Current action and preconditions to check: trajectory_clear

Your task: For each precondition in the list above, predict whether it will hold at this action.

Consider the current scene as observed from the mobile robot's camera, and analyze the predicted future states of all dynamic agents (e.g., people, animals, vehicles, or any moving entities) within the NEXT SECOND.

IMPORTANT: Only answer "very likely" if you are absolutely certain—based on strong, clear evidence—that a dynamic agent will violate the precondition in the predicted future state. Do NOT answer "very likely" for unlikely, ambiguous, or low-probability risks.

Ask yourself for each precondition: Is there a high probability, with clear and convincing evidence, that the predicted future states of any dynamic agent will interfere with the predicted future state of the currently executing action within the NEXT SECOND, causing that precondition to fail?

Assess the risk level based on these predictions. Use "likely" or "very likely" if motions create a clear risk of interference.

Use "neutral" or "improbable" if agents are nearby but their predicted paths are clearly diverging or non-conflicting.

Failure Risk Categories: "very improbable", "improbable", "neutral", "likely", "very likely"

Answer Format: Output ONLY the probability_of_failure value from these categories: "very improbable", "improbable", "neutral", "likely", "very likely"

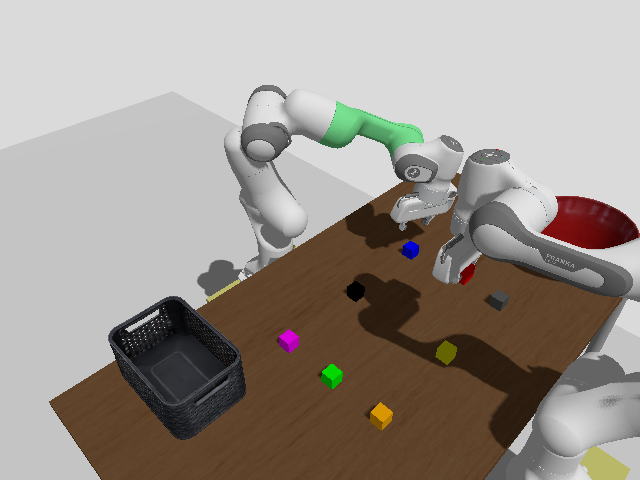

Answer: very improbable